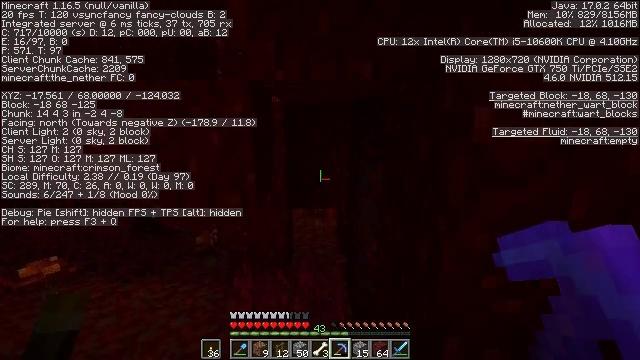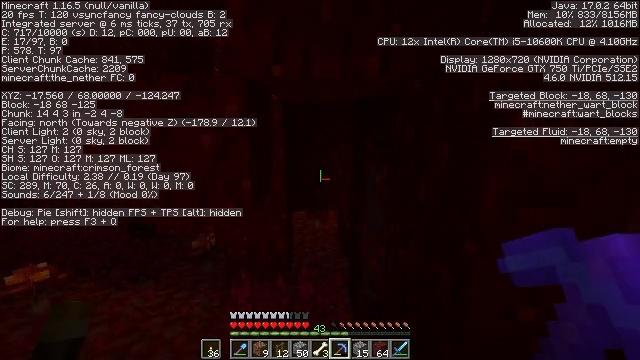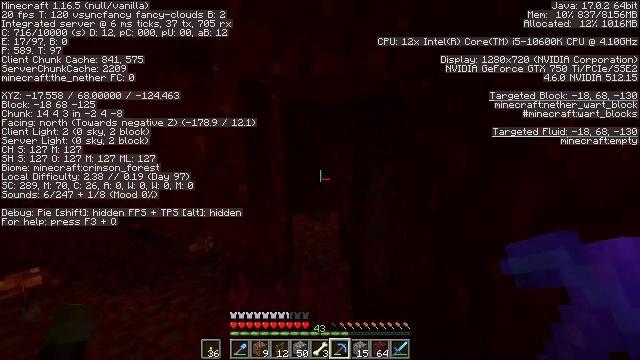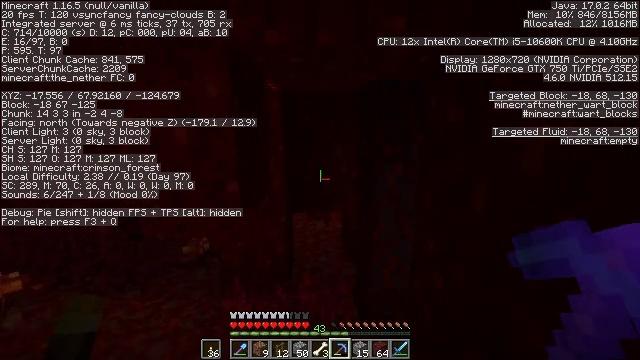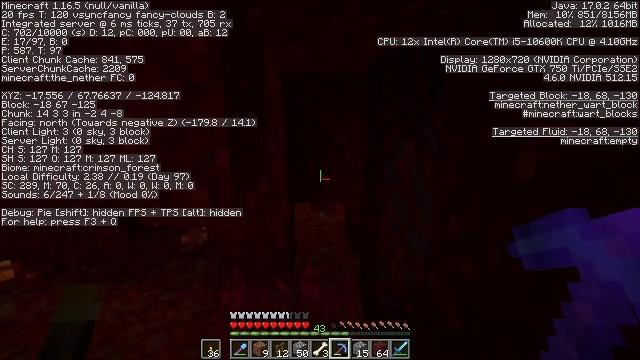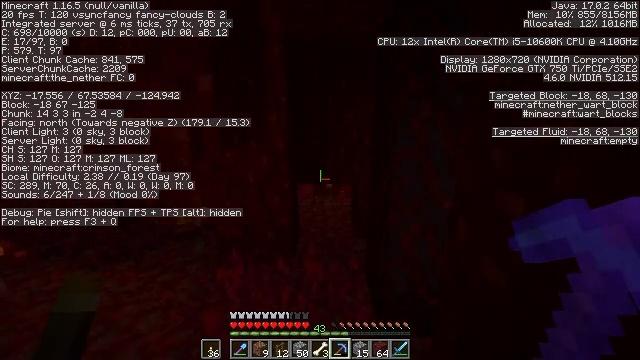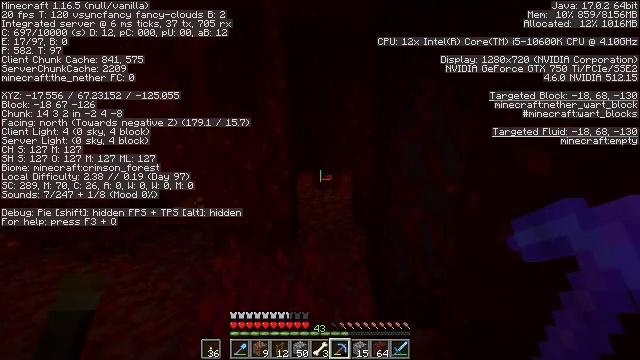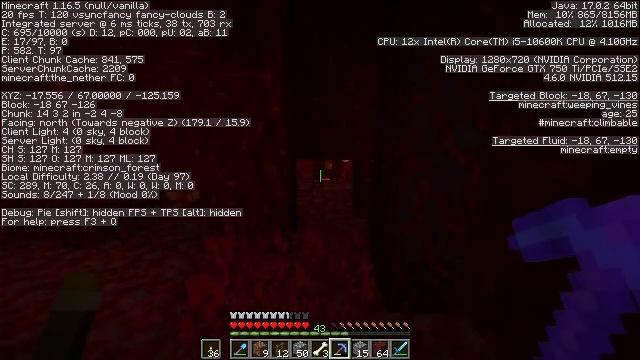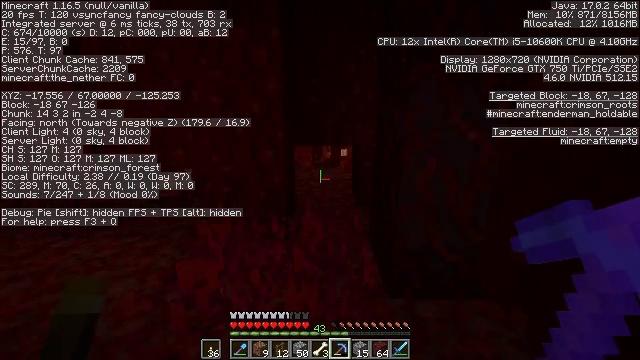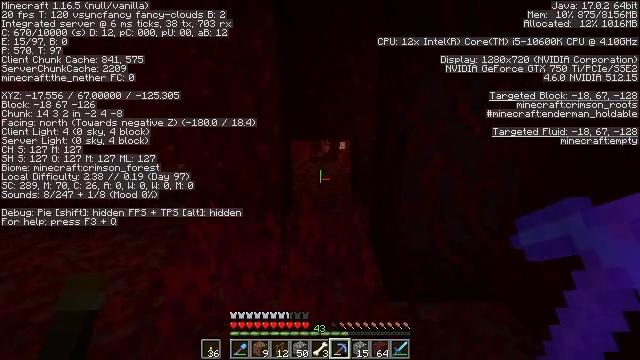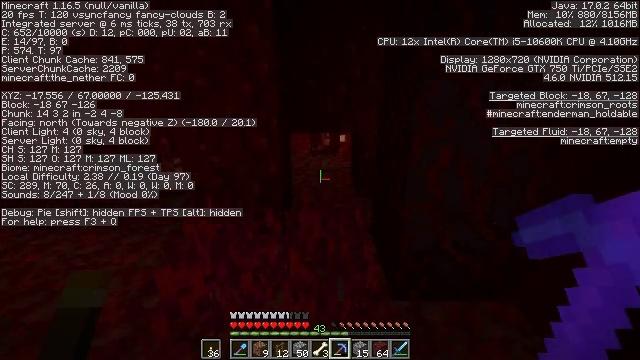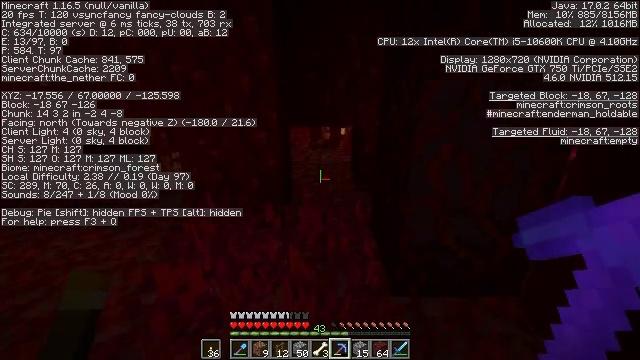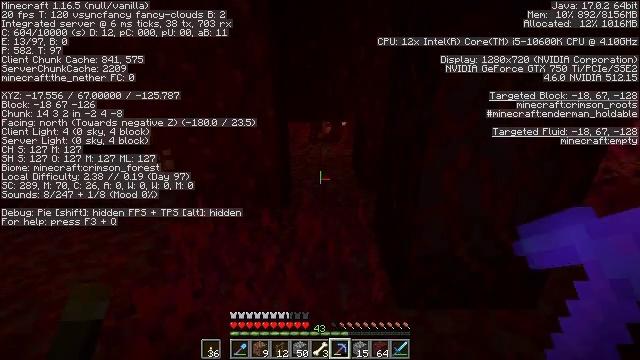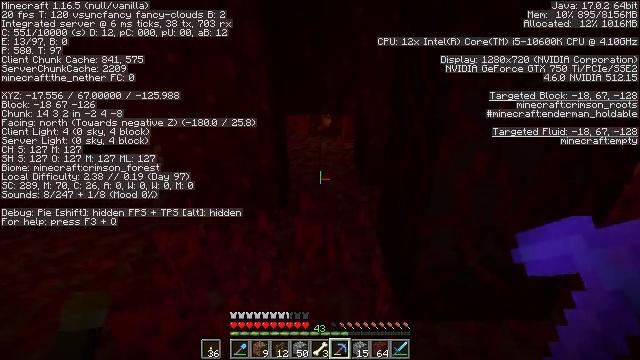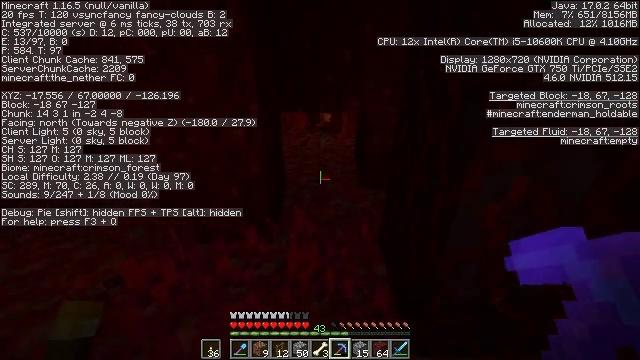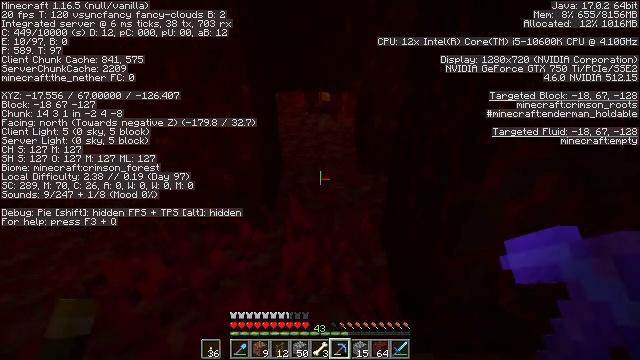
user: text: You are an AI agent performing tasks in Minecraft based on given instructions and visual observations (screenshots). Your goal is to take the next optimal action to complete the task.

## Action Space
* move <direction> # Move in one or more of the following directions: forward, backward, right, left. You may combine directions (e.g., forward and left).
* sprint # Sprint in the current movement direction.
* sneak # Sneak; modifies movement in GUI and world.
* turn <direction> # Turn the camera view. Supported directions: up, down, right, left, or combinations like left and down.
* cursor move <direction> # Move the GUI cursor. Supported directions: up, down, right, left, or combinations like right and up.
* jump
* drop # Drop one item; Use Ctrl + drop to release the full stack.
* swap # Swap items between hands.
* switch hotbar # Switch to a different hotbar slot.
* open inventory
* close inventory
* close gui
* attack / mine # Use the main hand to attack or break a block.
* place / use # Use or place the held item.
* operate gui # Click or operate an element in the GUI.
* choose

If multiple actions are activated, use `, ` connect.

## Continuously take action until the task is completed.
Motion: motion action
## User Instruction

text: Harvest crimson roots from the Nether terrain.
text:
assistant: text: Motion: move forward
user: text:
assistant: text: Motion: move forward
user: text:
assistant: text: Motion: move forward
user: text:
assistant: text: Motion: move forward, turn down
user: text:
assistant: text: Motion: turn left and down
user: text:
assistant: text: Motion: no_op
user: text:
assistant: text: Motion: no_op
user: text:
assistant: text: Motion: turn down
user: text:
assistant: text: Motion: turn down
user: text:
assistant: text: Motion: move forward, turn down
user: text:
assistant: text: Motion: move forward, turn down
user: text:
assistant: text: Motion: move forward, turn down
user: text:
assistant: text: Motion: move forward, turn down
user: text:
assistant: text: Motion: move forward, turn down
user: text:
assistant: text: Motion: move forward, turn down
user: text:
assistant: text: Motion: turn down
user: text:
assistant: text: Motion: turn down
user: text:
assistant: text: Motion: attack / mine
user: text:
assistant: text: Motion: attack / mine
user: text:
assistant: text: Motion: attack / mine
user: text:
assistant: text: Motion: turn down
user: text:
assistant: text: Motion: turn left and down
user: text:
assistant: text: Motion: no_op